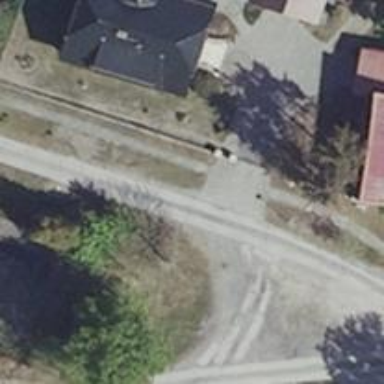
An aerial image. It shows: Driveway.